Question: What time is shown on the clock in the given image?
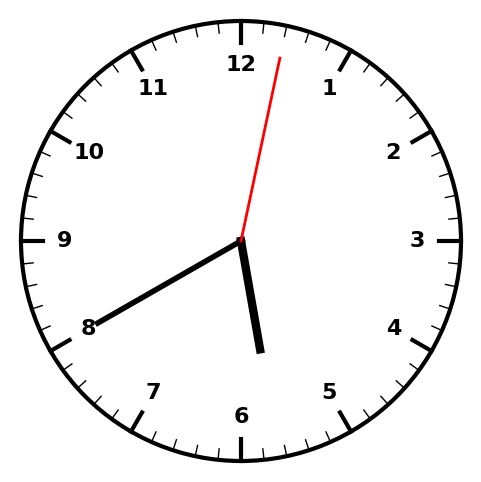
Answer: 05:40:02